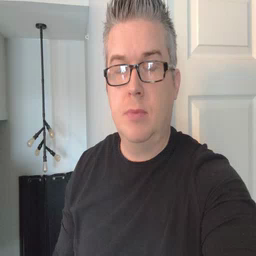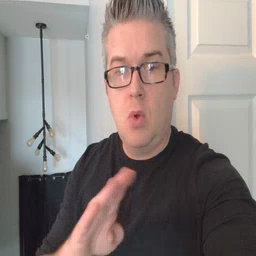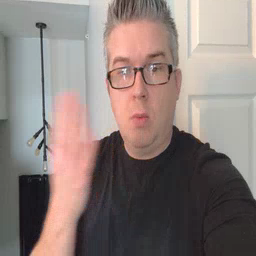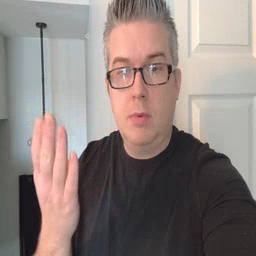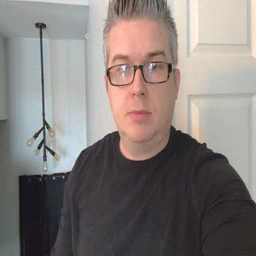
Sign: open